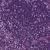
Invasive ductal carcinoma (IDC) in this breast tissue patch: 0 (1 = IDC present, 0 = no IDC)